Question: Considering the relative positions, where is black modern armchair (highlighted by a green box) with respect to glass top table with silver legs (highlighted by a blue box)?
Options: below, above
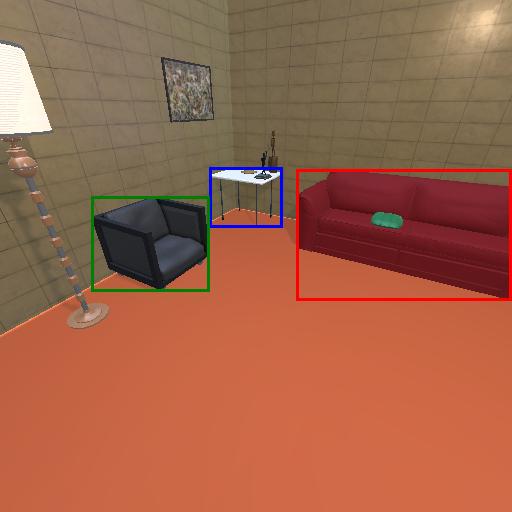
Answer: below